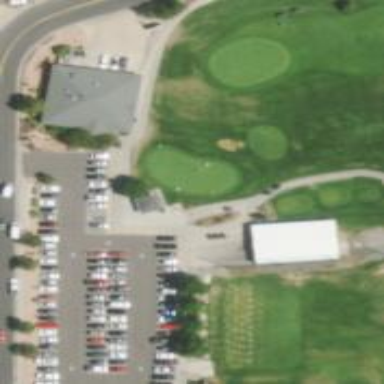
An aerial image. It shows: Path designated for golf carts.